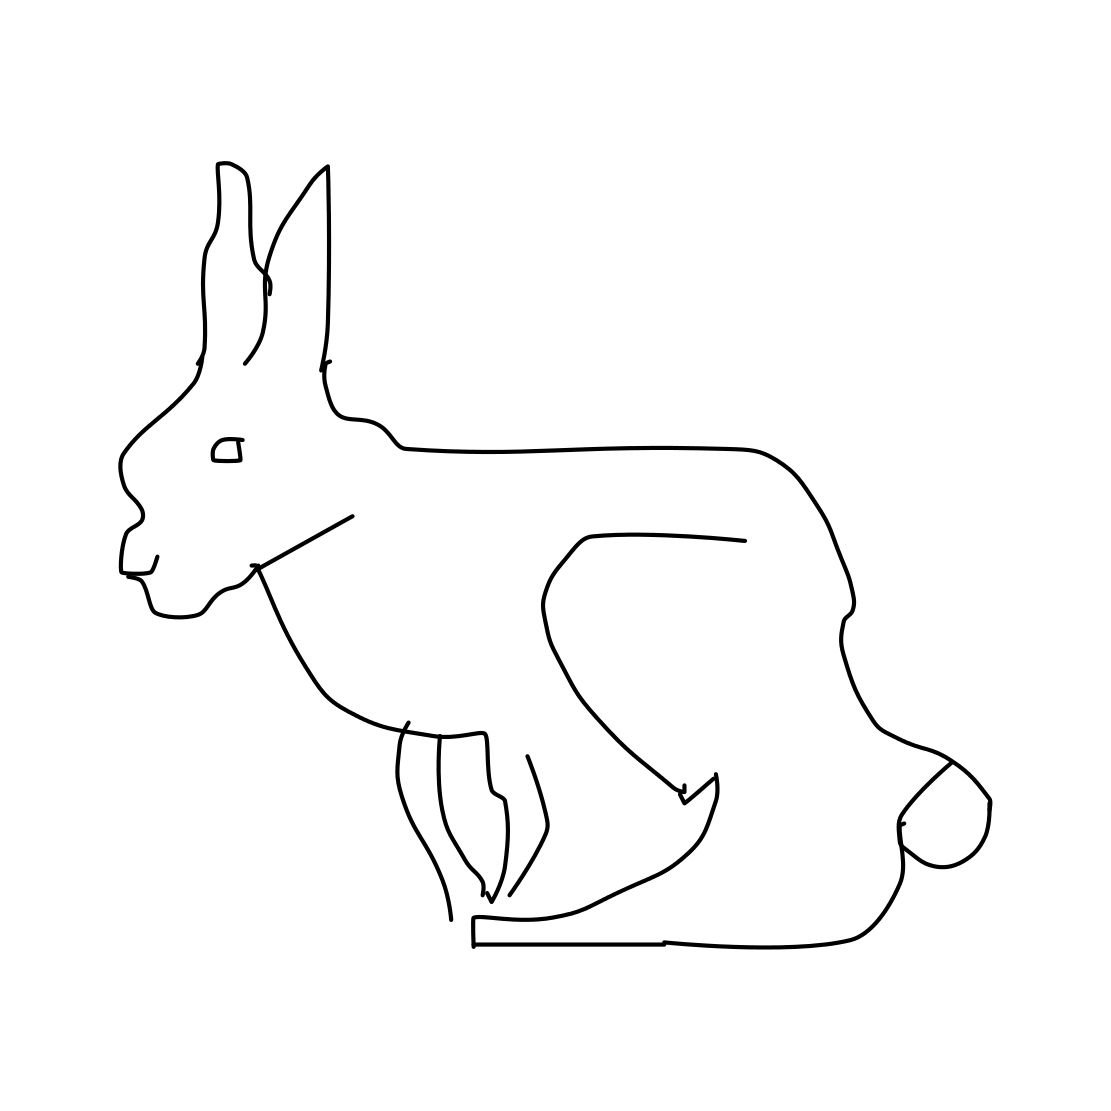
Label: rabbit